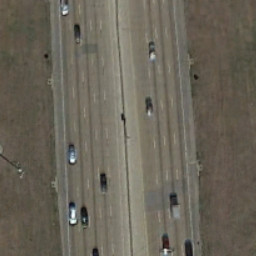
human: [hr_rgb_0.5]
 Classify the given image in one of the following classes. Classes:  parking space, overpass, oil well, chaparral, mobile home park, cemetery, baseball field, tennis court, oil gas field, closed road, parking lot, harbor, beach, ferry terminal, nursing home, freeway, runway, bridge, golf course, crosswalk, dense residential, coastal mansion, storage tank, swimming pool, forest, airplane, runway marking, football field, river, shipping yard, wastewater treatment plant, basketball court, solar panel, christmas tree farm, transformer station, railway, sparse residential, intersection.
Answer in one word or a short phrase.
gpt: freeway